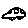
Label: car